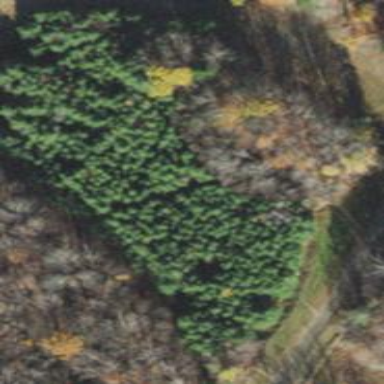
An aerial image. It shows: Coniferous forest area.